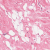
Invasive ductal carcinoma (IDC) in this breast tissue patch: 0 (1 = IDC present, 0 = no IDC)